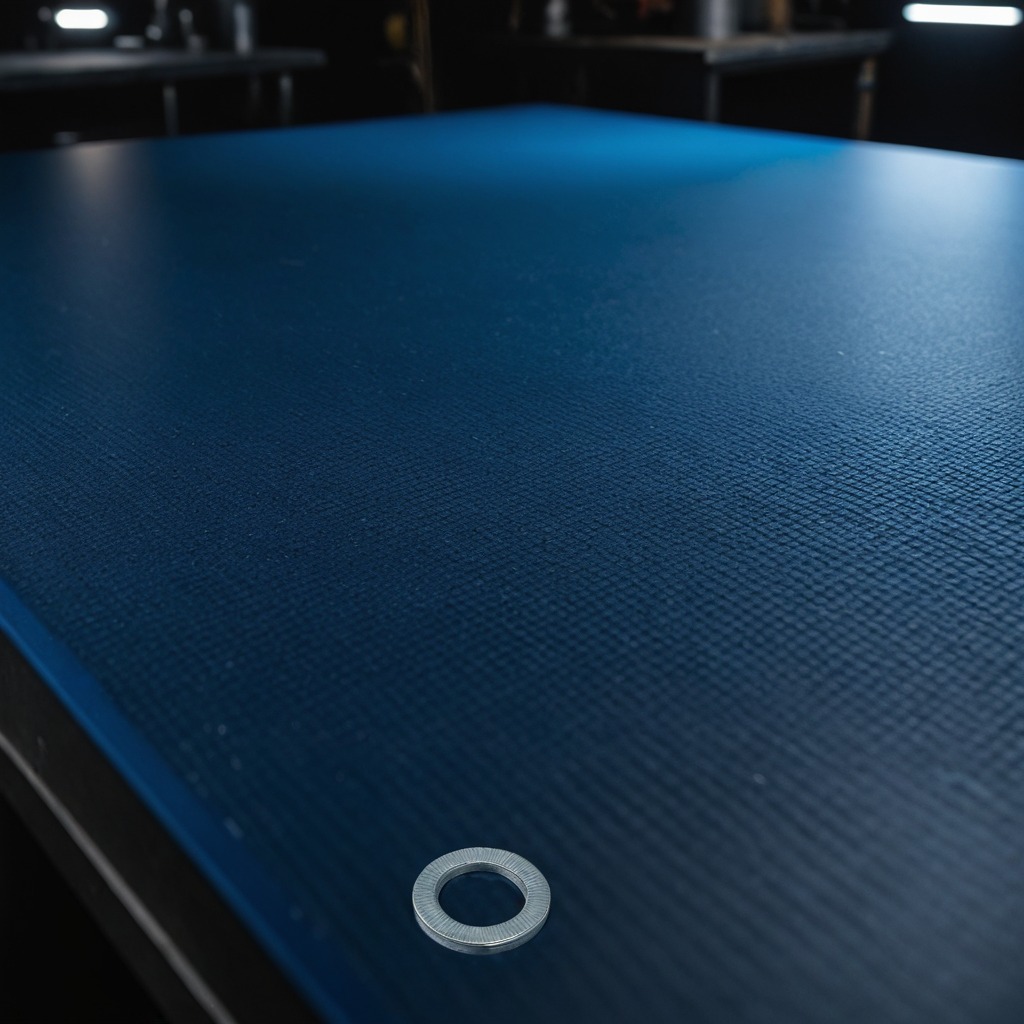
A flat metal washer lies on the clean granite tabletop.